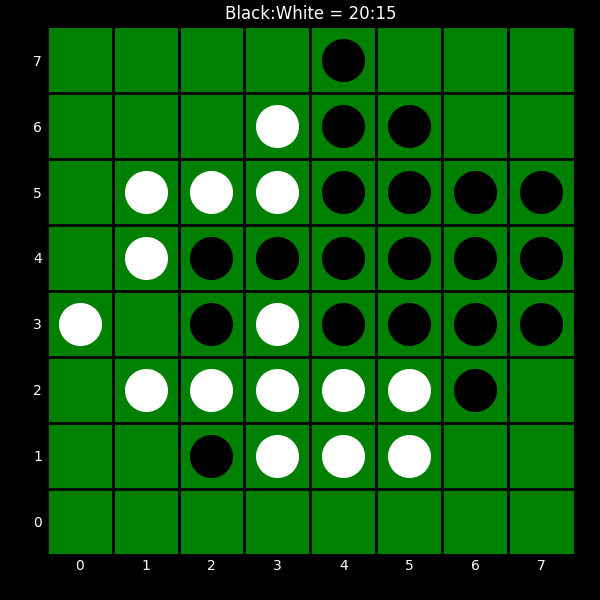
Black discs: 20
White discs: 15